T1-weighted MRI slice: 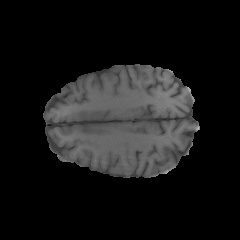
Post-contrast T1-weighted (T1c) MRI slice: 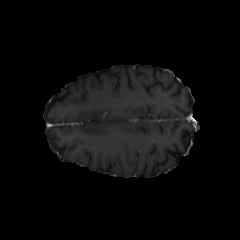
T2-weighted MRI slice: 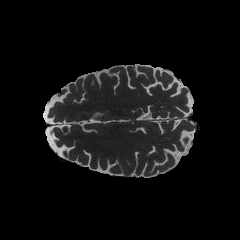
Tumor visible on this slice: no